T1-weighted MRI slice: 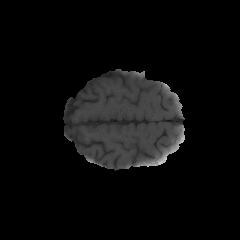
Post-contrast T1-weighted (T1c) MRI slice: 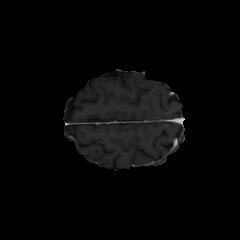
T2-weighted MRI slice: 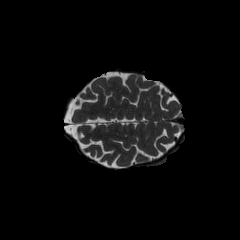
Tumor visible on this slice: no